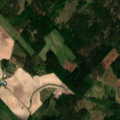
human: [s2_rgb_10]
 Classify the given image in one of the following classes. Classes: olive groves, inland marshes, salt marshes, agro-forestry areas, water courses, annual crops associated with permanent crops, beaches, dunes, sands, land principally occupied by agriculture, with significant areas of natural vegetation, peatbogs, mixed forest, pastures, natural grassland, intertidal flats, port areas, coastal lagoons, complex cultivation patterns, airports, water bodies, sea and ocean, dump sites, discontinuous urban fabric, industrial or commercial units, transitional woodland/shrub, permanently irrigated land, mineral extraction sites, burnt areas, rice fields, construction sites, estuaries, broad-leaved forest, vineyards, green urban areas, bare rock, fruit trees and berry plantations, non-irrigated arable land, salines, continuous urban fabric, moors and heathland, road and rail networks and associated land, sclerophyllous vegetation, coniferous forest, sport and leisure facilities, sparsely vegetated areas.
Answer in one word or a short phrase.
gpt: non-irrigated arable land, land principally occupied by agriculture, with significant areas of natural vegetation, coniferous forest, mixed forest